Question: I'm trying to figure out how to annotate combined patchworks as if they were individual plots.
I've got one patchwork consisting of three combined plots and another single plot. The final composite plot is the first patchwork on top and the individual plot on the bottom. I have no problem getting the layout I want, but when I use 'plot_annotation', it gives letters to every plot, whereas what I'd like to see is an A for the top plot (patchwork of three subplots) and a B for the bottom one (just a single plot)
Here's what I'm currently doing:
'''
library(ggplot2)
library(patchwork)
p1 <- ggplot(mtcars) +
geom_point(aes(mpg, disp)) +
ggtitle('Plot 1')
p2 <- ggplot(mtcars) +
geom_boxplot(aes(gear, disp, group = gear)) +
ggtitle('Plot 2')
p3 <- ggplot(mtcars) +
geom_point(aes(hp, wt, colour = mpg)) +
ggtitle('Plot 3')
p4 <- ggplot(mtcars) +
geom_bar(aes(gear)) +
facet_wrap(~cyl) +
ggtitle('Plot 4')
top_plot = (p1 + p2 + p3)
bottom_plot = p4
combined_plot <- (top_plot / bottom_plot) + plot_annotation(tag_levels="A")
combined_plot
'''

What I'd like to see, rather than A-D annotations, is A for the top plot (plots 1-3) and a B for the bottom one (plot 4). Is there a way to do this?
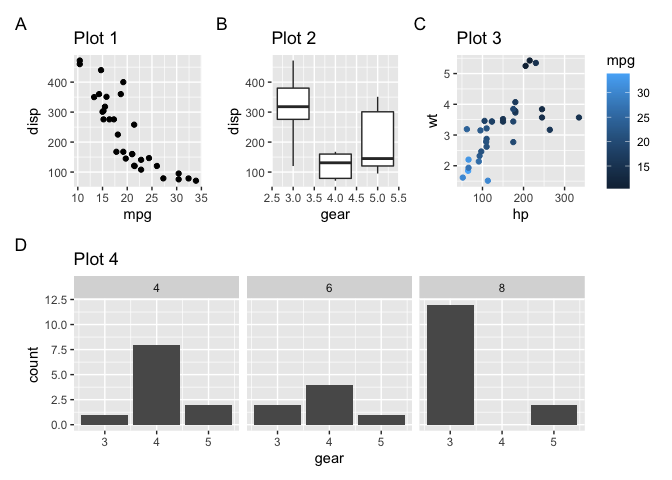
Answer: One solution is to create two complete patchwork plots, each with its own annotation. You have to put them each inside 'wrap_elements' to declare them as complete patchworks for this to work. Thereafter you can combine them as you would combine ggplots:
'''
# Set theme for annotations
thm <- theme(plot.title = element_text(face = 2, size = 16))
top_plot <- wrap_elements((p1 + p2 + p3) +
plot_annotation(title = "A", theme = thm))
bottom_plot <- wrap_elements(p4 + plot_annotation(title = "B", theme = thm))
top_plot / bottom_plot
'''
<URL>